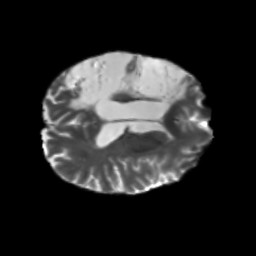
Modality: T2w
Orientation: axial
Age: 49
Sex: male
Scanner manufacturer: siemens
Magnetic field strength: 3 T
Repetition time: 5.25 s
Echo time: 0.08 s